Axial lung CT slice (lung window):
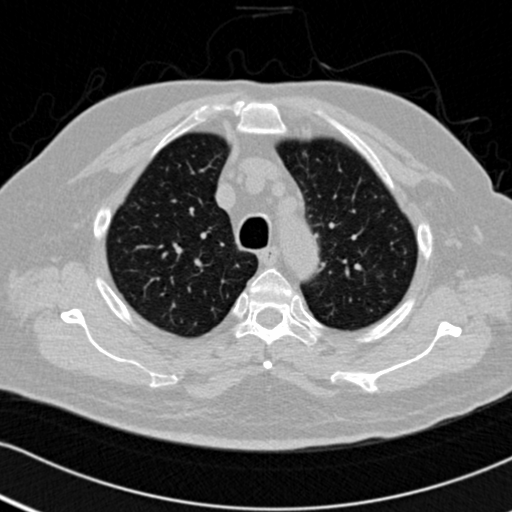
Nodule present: yes
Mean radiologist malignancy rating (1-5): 3